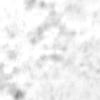
Label: no_change